Question: is not the first time that I use files in java, but it is the first time that I use 'FileInputStream'.
I have a TXT in resources/backup.txt

Then in my code, when I put the file in the 'FileInputStream' constructor it throws a 'FileNotFoundException'.
This is the code:
'''
public void loadList() {
try {
ArrayList<Partido> myList = Pronosticos.getInstance().getMyList();
myList.clear();
File file = new File("resources/backup.txt");
// create an ObjectInputStream for the file
ObjectInputStream ois = new ObjectInputStream(new FileInputStream(file));
// read and print an object and cast it as ArrayList<Partido>
if (file.length() != 0){
myList .addAll((ArrayList<Partido>) ois.readObject());
ois.close();
}
}
catch (Exception ex) {
ex.printStackTrace();
}
}
'''
I should not put the Path from my PC because I need it to work in another PC.
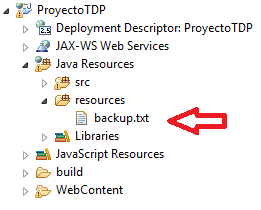
Answer: This should work. I tested this with the same project setup:
'''
//note the beginning forward slash
URL url = getClass().getResource("/backup.txt");
File file = new File(url.getPath());
'''